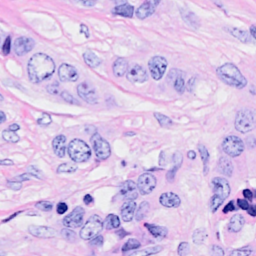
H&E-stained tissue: Breast